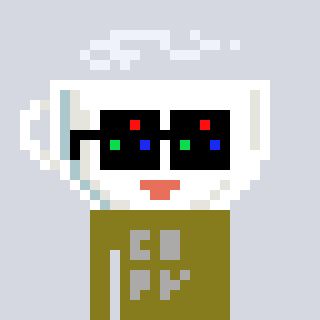
a pixel art character with square black sunglasses, a mug-shaped head and a gunk-colored body on a cool background